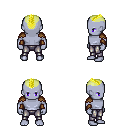
a pixel art fantasy rpg character, male body template, dark elf, purple skin, leather shoulder armor, metal pants, gold short mohawk hairstyle, leather bracers, four views (front, back, left, right), 2x2 character sprite sheet, small pixel art, hard edges, no anti-aliasing